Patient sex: F
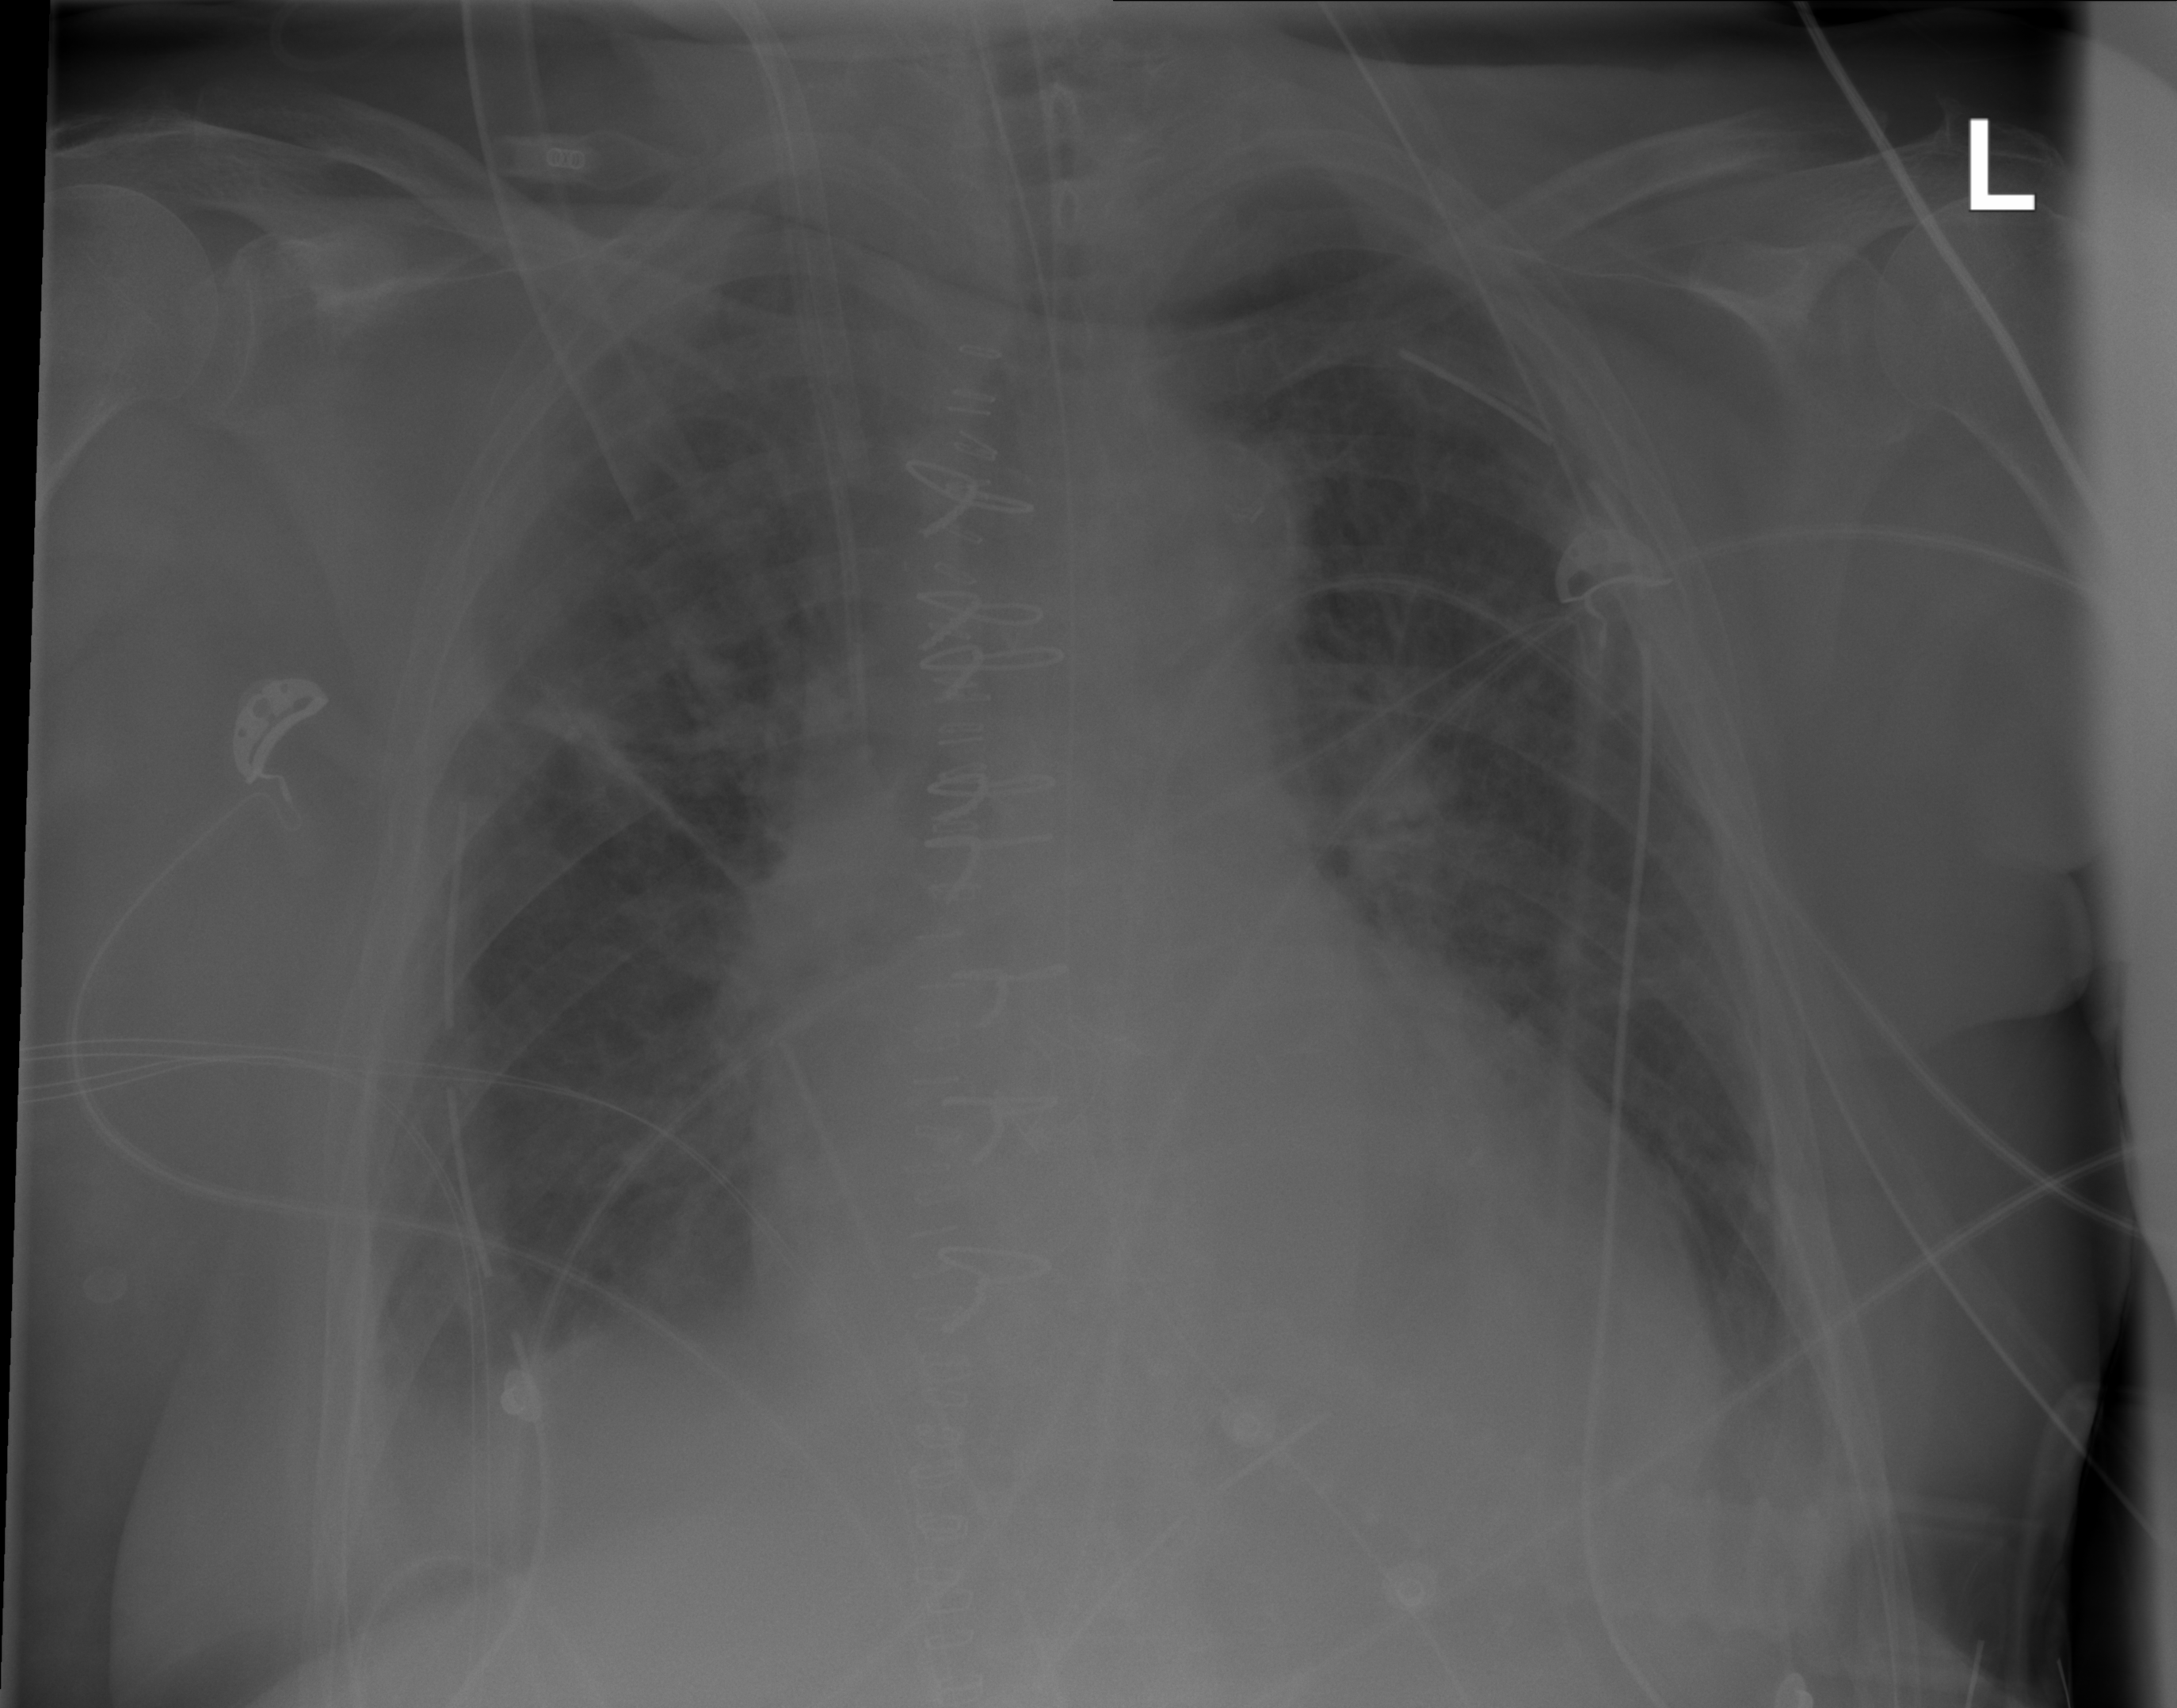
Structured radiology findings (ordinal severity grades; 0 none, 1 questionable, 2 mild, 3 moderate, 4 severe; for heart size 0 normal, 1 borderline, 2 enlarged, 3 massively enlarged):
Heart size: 1
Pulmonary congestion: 2
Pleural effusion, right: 2
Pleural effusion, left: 1
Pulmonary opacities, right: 0
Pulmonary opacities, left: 0
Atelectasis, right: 1
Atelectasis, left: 0